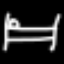
Label: bed